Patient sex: M
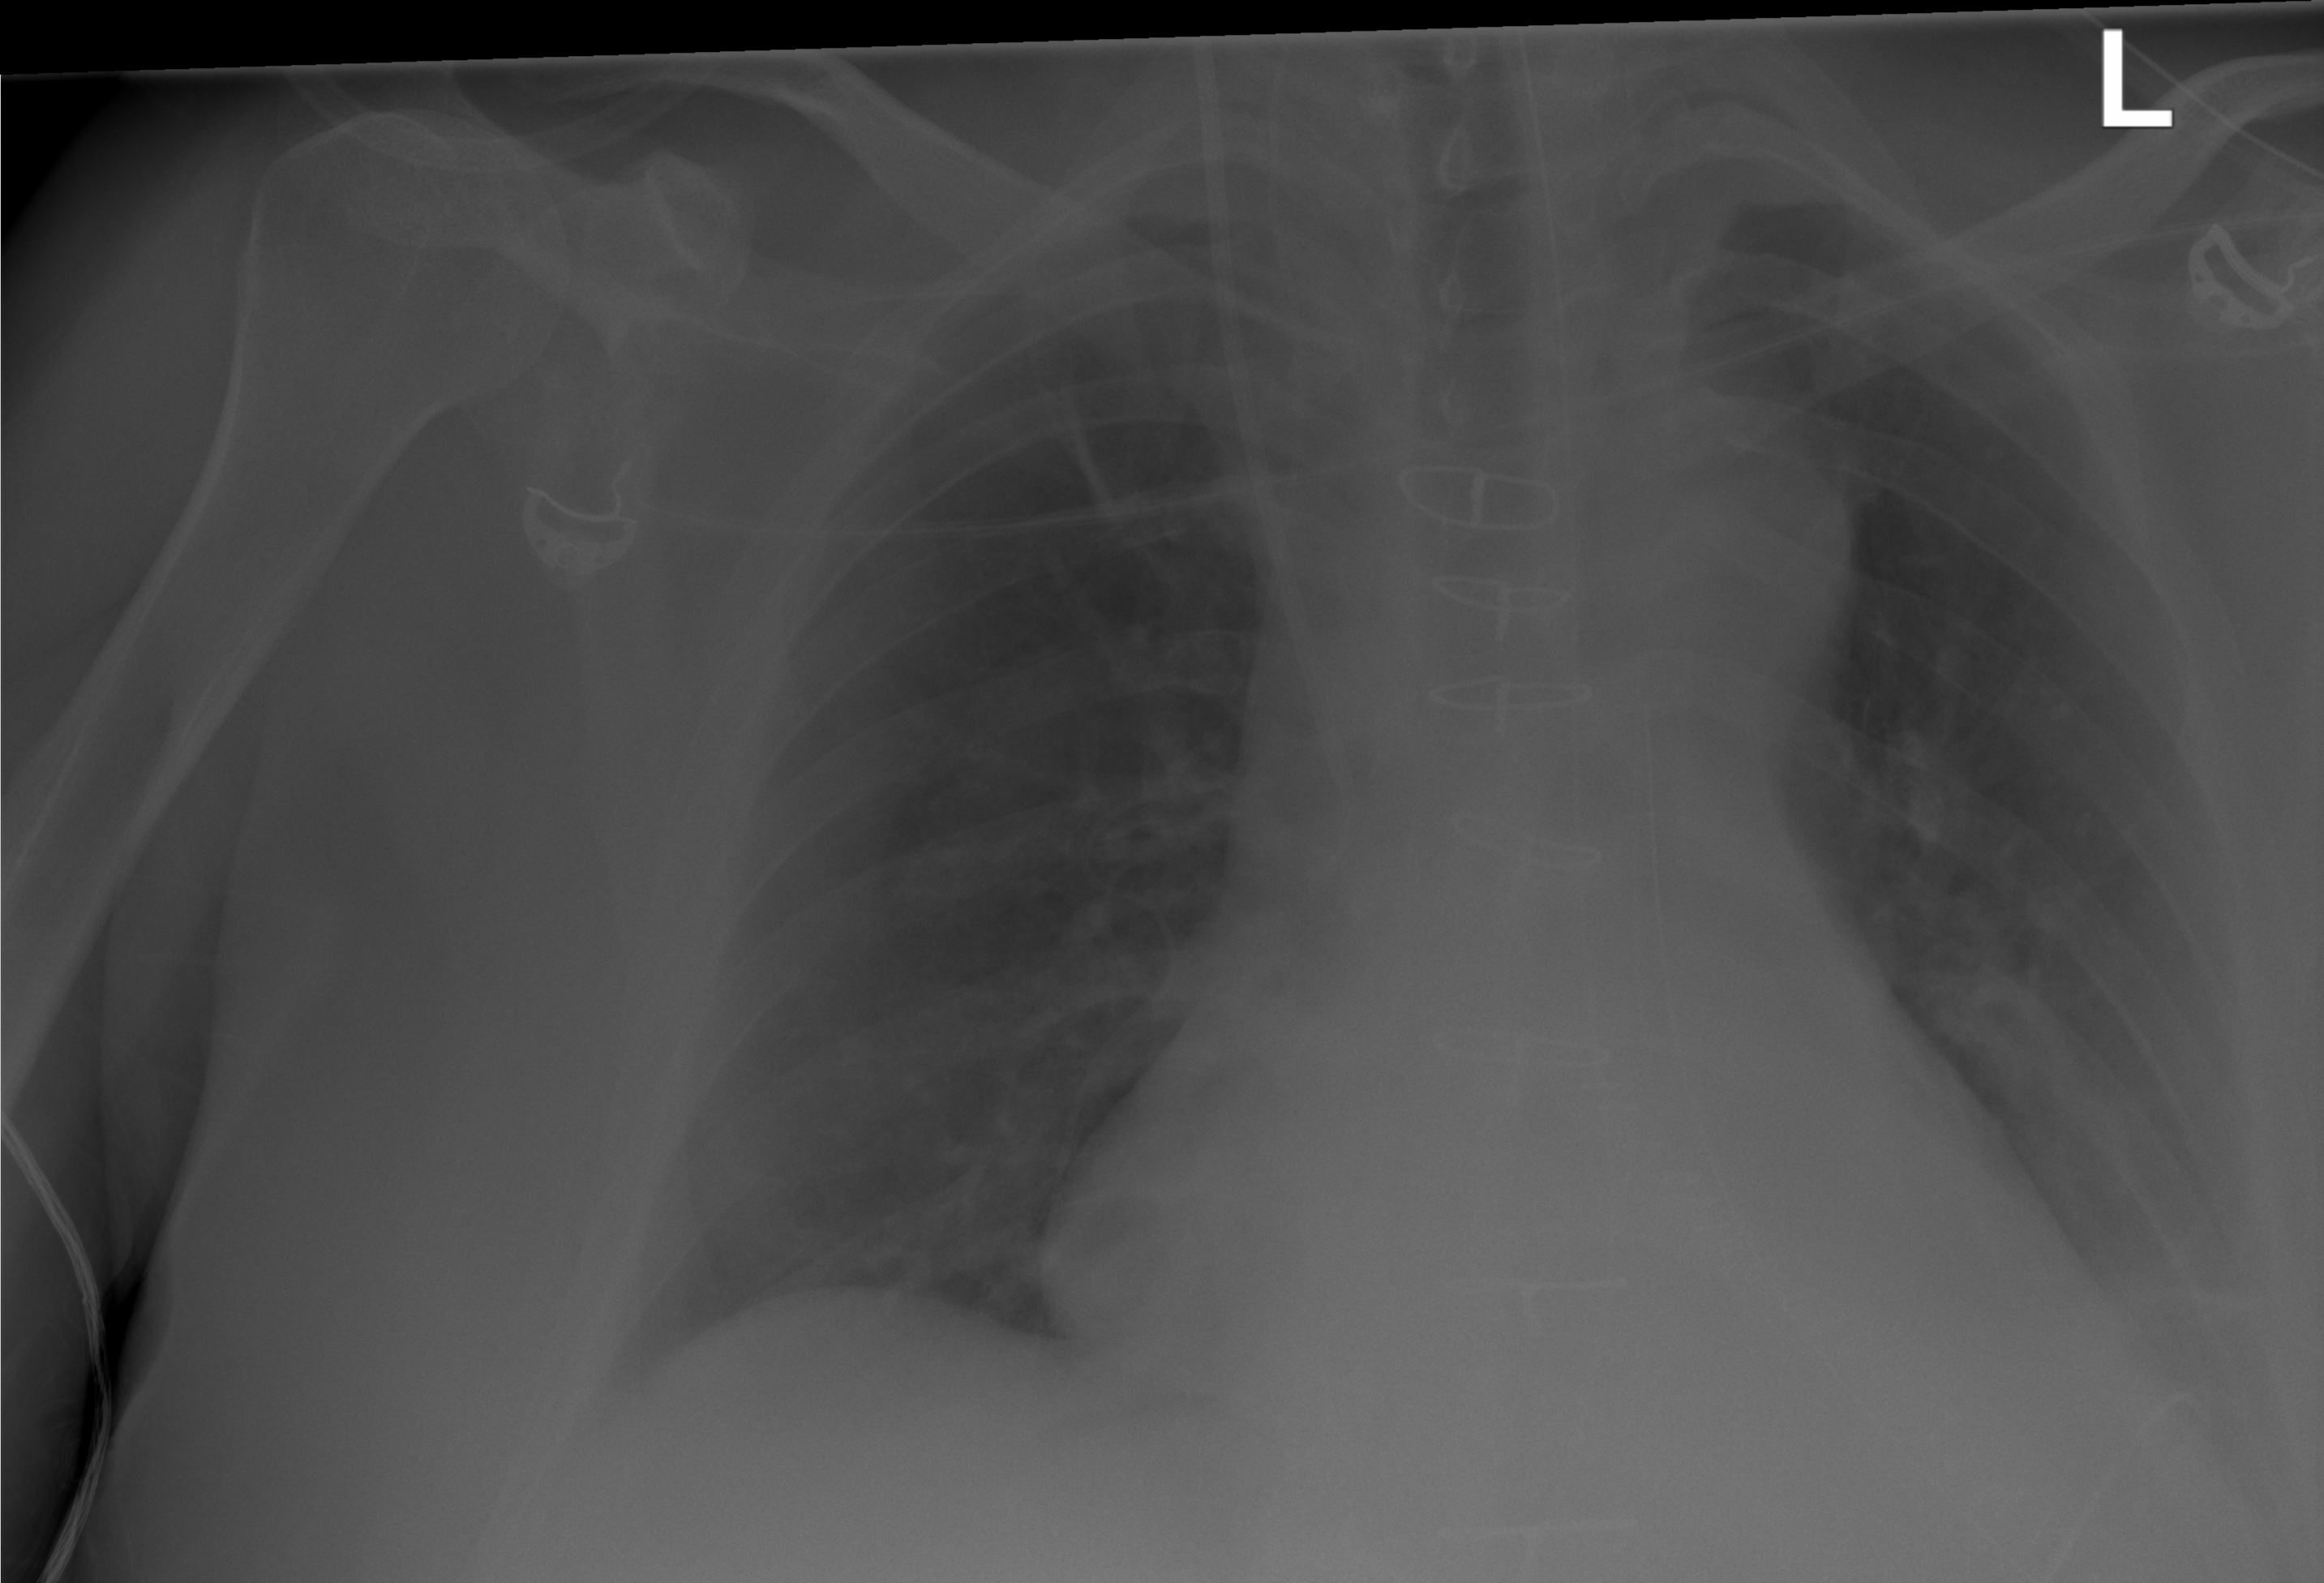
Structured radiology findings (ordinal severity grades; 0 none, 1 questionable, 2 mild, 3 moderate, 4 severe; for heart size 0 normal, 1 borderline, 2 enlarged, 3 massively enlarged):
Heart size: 0
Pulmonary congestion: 0
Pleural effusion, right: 0
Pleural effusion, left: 1
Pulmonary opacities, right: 0
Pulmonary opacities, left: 1
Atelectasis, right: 0
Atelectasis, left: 2